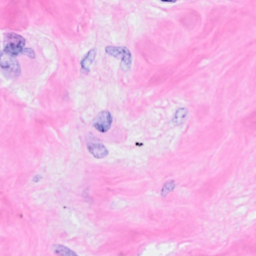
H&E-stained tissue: Breast